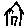
Label: house